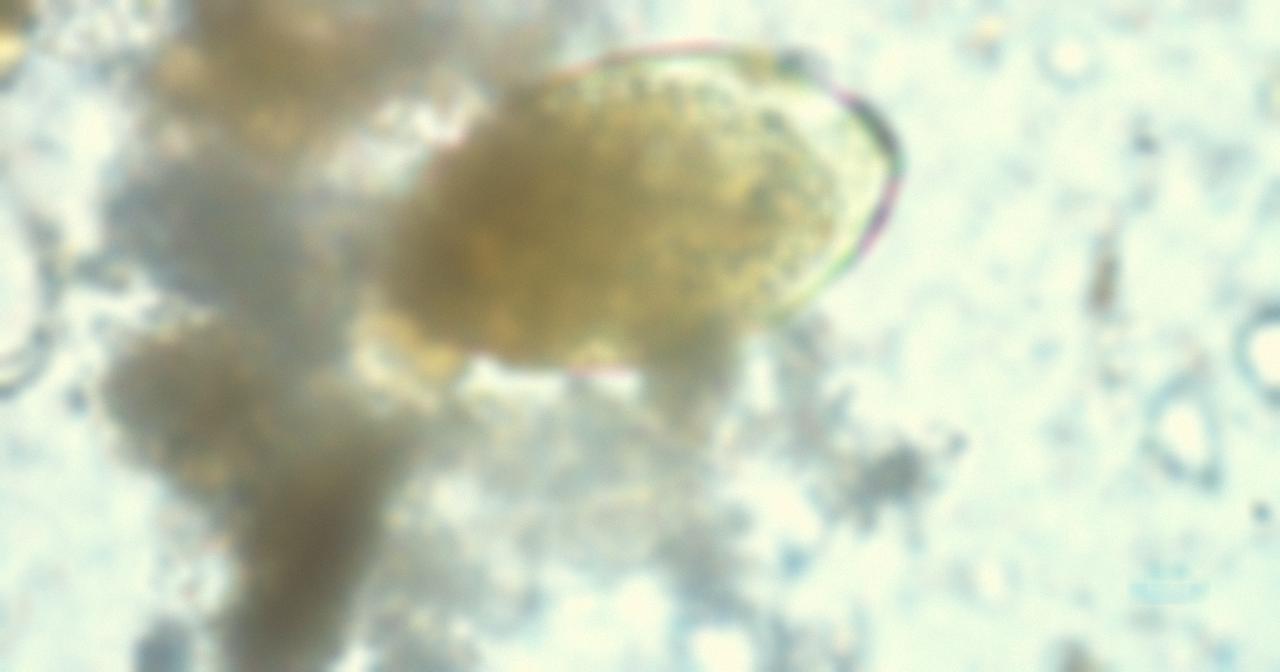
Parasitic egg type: Fasciolopsis buski